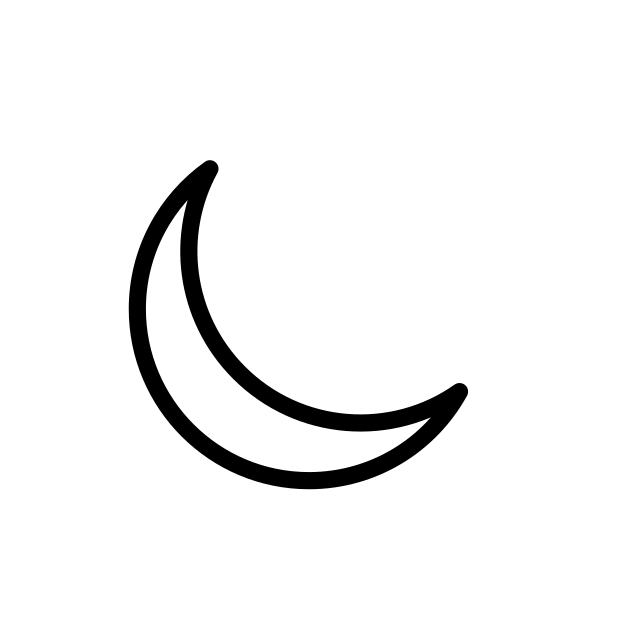
power sleep symbol